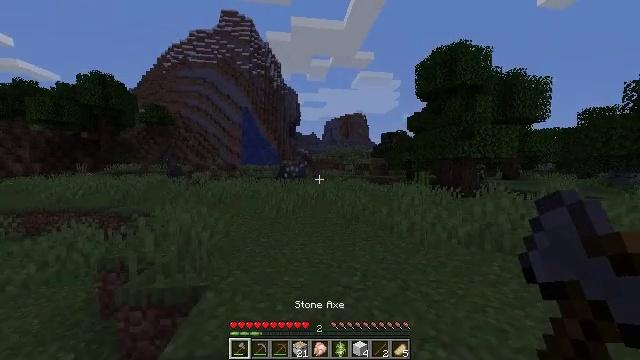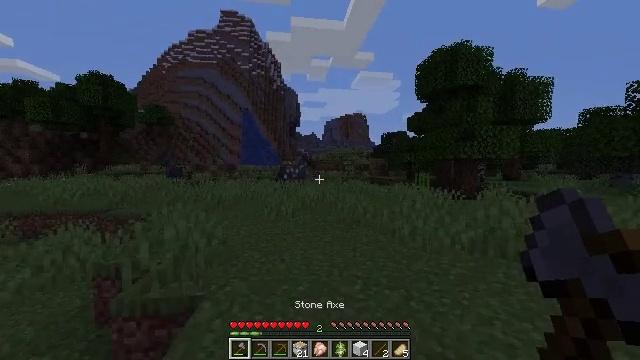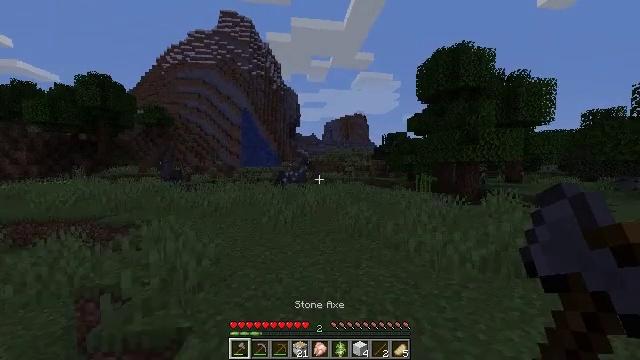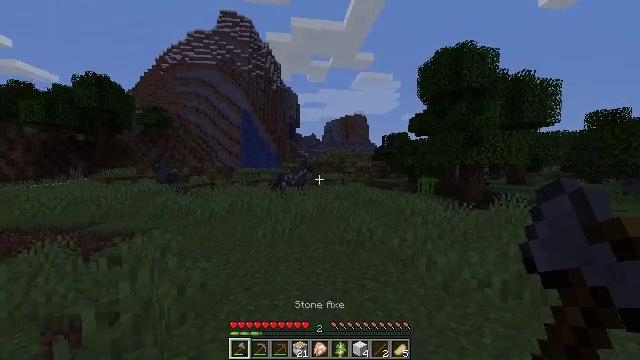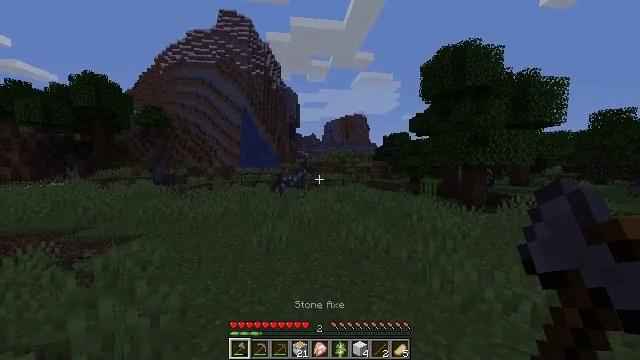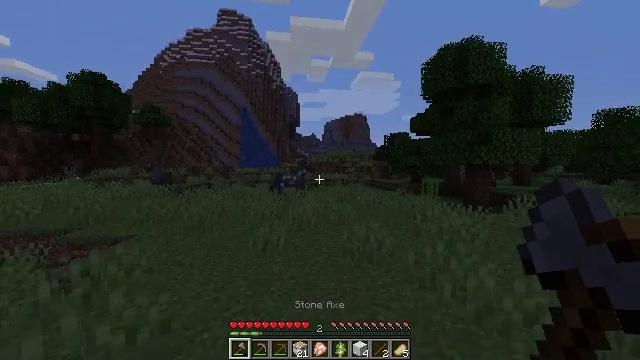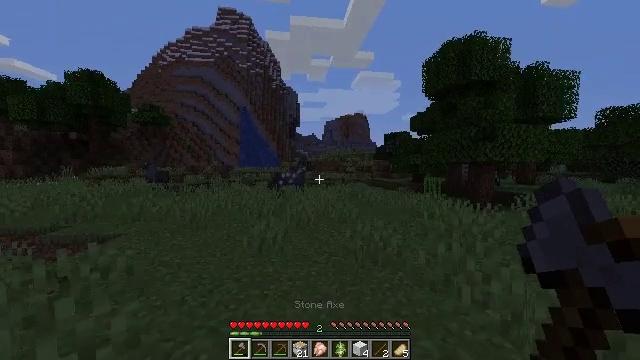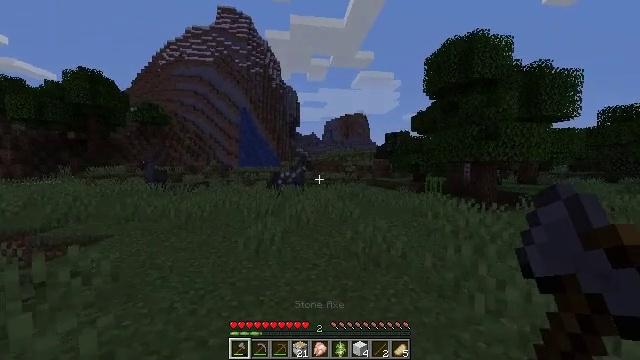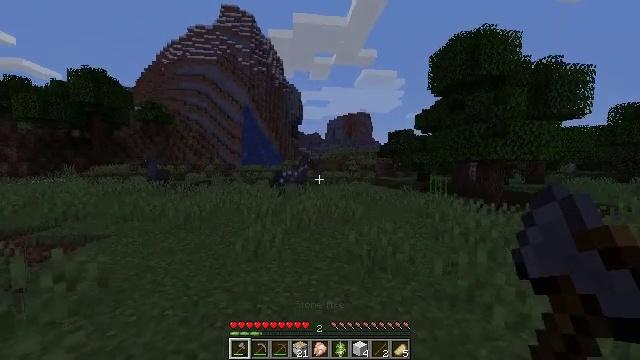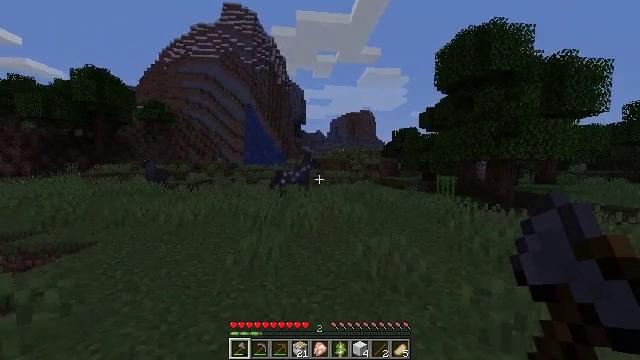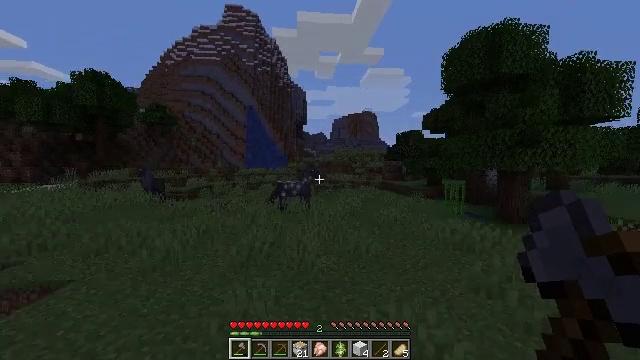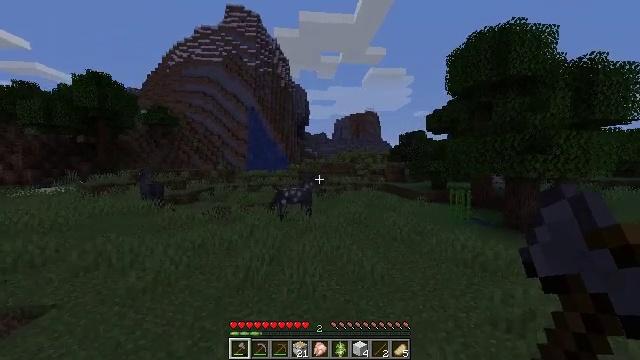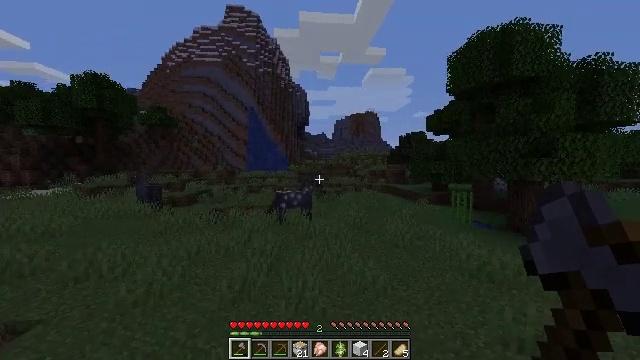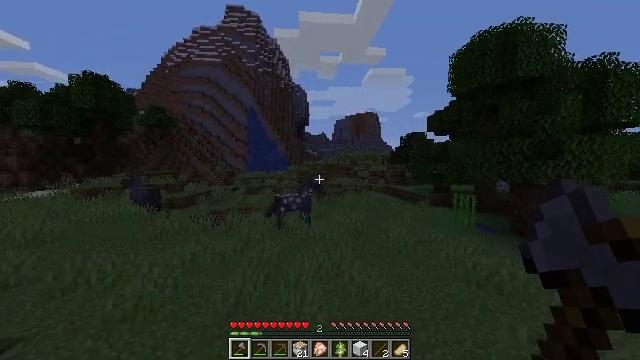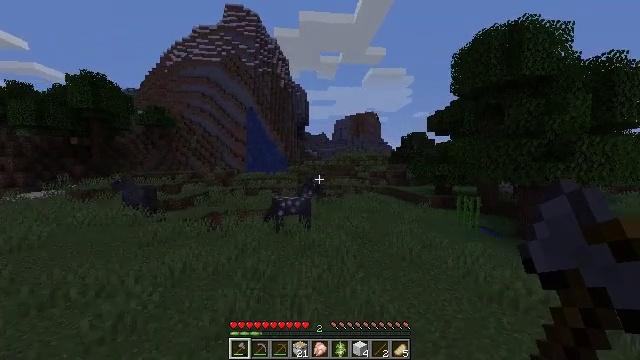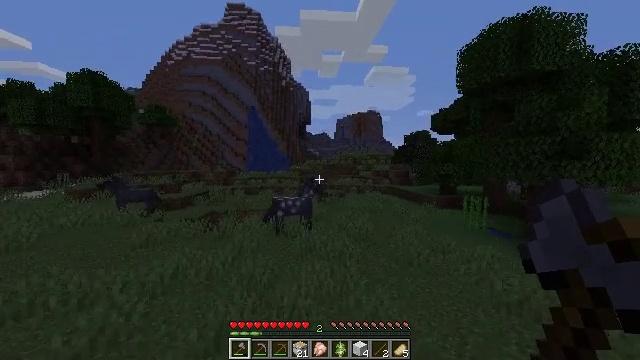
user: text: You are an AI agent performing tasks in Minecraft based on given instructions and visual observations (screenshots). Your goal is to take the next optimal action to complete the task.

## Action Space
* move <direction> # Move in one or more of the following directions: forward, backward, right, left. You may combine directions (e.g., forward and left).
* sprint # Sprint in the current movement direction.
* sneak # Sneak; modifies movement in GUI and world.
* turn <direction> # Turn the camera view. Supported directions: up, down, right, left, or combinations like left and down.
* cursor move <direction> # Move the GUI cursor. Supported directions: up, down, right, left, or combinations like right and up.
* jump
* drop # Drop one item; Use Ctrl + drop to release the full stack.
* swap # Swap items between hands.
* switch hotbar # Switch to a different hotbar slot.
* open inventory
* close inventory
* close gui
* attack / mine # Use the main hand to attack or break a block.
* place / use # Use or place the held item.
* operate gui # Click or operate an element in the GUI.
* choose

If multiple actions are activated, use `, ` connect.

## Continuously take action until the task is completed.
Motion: motion action
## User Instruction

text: Kill mobs.
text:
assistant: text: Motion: move forward, sprint, jump
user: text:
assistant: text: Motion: move forward, sprint, jump
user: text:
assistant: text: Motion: move forward, sprint, jump
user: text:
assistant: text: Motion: move forward, sprint, jump
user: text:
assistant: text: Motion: move forward, sprint, jump
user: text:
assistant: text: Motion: move forward, sprint, jump
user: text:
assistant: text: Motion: move forward, sprint, jump
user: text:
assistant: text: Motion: move forward, sprint, jump
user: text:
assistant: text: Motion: move forward, sprint, jump
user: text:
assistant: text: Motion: move forward, sprint, jump
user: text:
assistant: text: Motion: move forward, sprint, jump
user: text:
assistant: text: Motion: move forward, sprint, jump
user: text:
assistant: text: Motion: move forward, sprint, jump
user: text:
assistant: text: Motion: move forward, sprint, jump
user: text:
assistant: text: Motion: move forward, sprint, jump
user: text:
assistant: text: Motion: move forward, sprint, turn left, jump
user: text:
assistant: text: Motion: move forward, sprint, turn left, jump
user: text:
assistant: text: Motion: move forward, sprint, jump
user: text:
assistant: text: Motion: move forward, sprint, jump
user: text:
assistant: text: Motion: move forward, sprint, jump
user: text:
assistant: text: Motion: move forward, sprint, jump
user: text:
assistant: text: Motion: move forward, sprint, jump
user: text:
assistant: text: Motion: move forward, sprint, jump
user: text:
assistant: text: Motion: move forward, sprint, turn right and down, jump
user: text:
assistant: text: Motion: move forward, sprint, turn right and down, jump
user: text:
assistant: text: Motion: move forward, sprint, turn right and down, jump
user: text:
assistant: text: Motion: move forward, sprint, turn right and down, jump
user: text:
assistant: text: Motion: move forward, sprint, turn right, jump
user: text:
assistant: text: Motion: move forward, sprint, jump
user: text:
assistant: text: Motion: move forward, sprint, jump